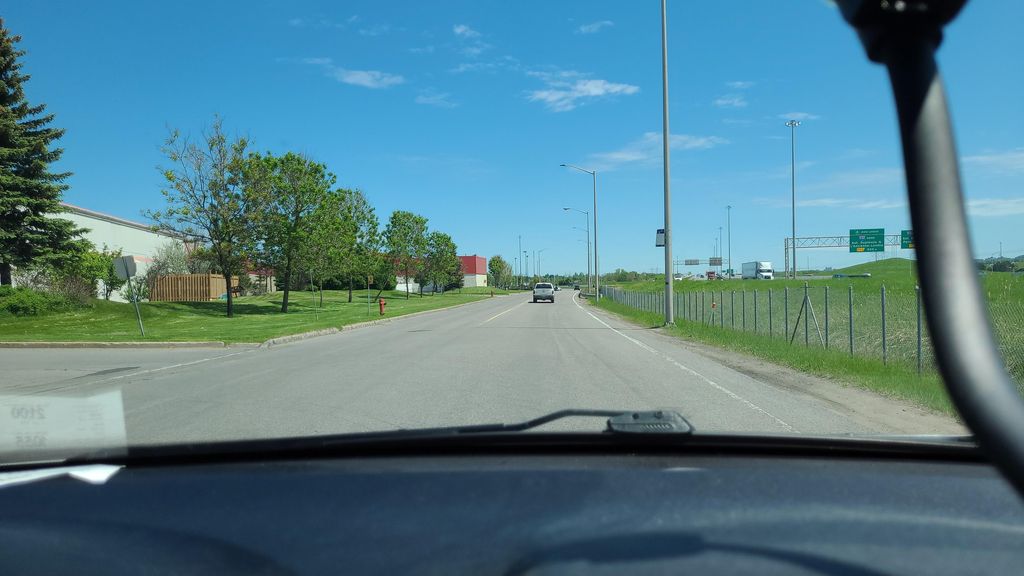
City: quebec_city